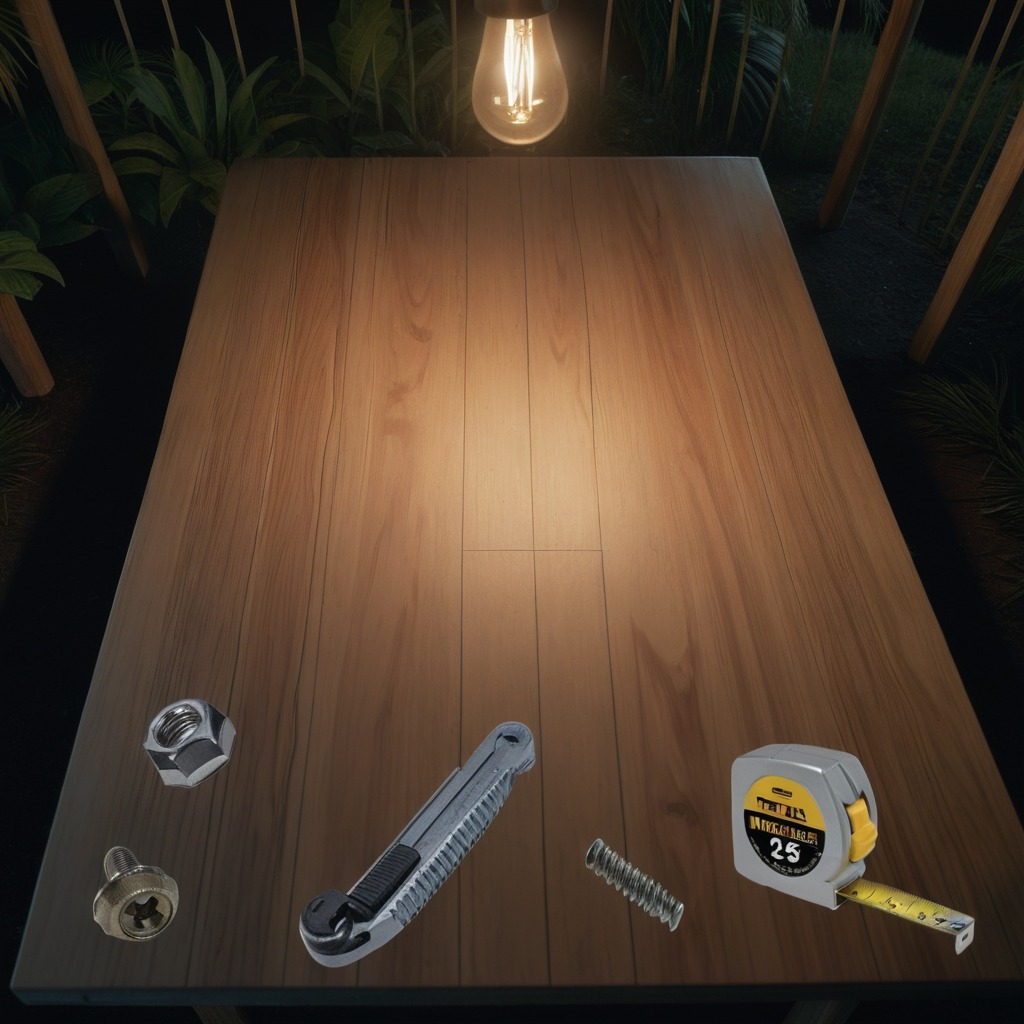
A utility knife, a measuring tape, a metal machine screw, a coiled metal spring, and a metal nut are lying on a wooden table inside a jungle field workshop tent at night.